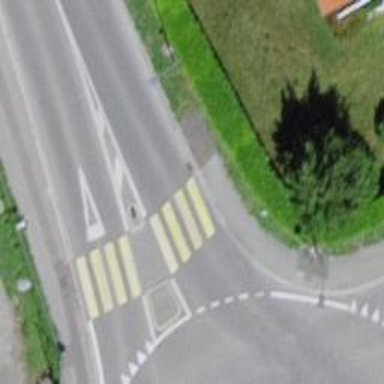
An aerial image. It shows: Uncontrolled zebra crossing with marked island on the road.